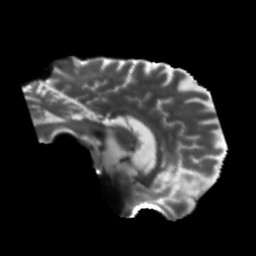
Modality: T2w
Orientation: sagittal
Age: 58
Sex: male
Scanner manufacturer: siemens
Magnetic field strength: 3 T
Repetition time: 5.47 s
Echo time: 0.0854 s